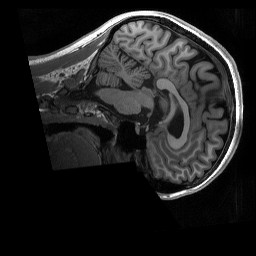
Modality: T1w
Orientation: sagittal
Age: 29
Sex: female
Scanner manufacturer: siemens
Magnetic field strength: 3 T
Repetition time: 2.3 s
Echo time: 0.00298 s